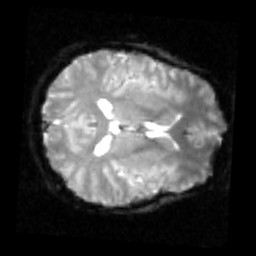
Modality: inplaneT2
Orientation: axial
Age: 23
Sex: female